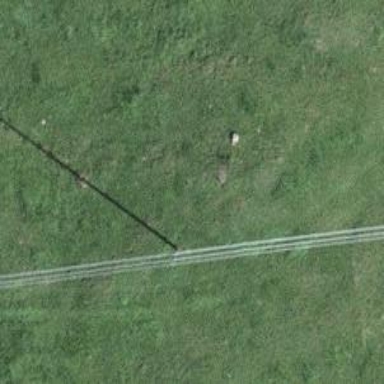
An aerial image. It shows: Utility pole as the man-made structure.